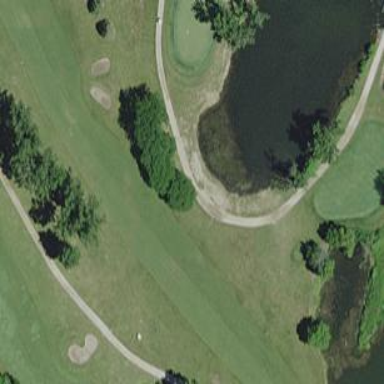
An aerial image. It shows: Grassy area designated as golf fairway.